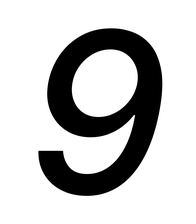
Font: Inter-Italic_Medium_Italic